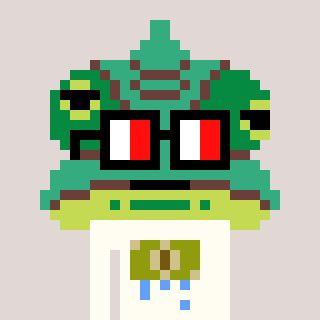
a pixel art character with square glasses with black frames and red eyes, a chameleon-shaped head and a grayscale-colored body on a warm background